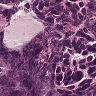
Metastatic tissue present: no